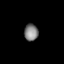
Tissue: lung
Cell type: Myeloid cells
Senescence score: 0.6964
Nuclear area (px): 229
Mean DAPI intensity: 127.965